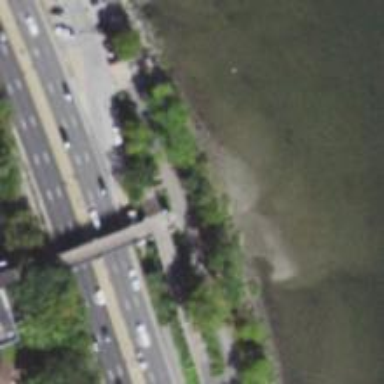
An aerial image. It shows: Footway bridge.